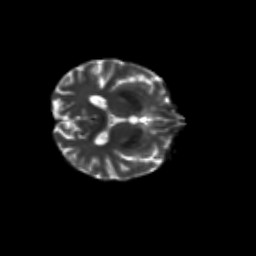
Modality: T2w
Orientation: axial
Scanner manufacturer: siemens
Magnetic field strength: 3 T
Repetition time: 9.2 s
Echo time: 0.084 s